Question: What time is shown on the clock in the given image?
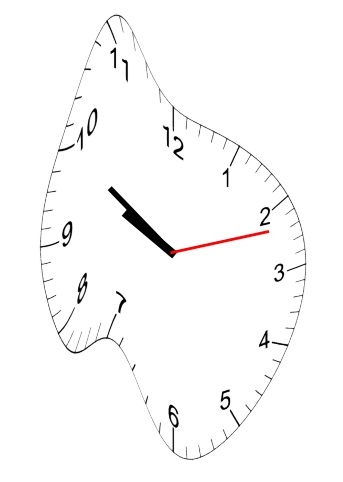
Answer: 09:50:12